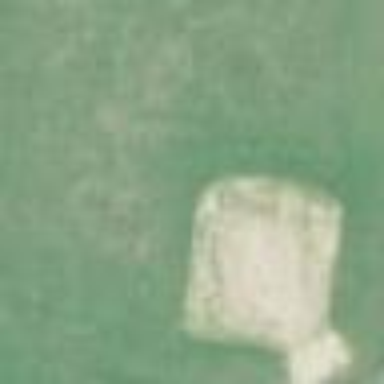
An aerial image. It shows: Baseball pitch for leisure land.